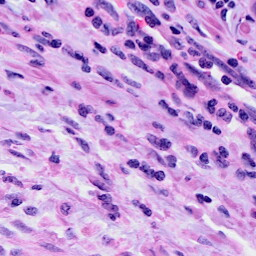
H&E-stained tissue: Cervix